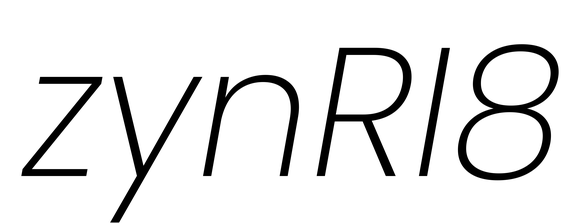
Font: Poppins-ExtraLightItalic